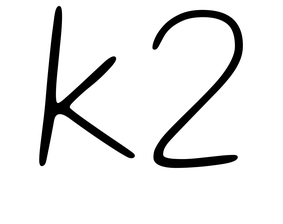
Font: Gluten_Thin